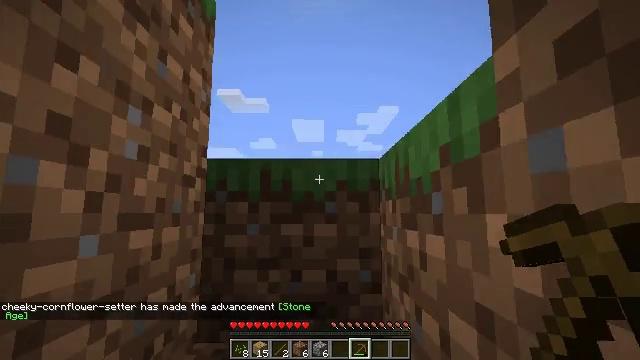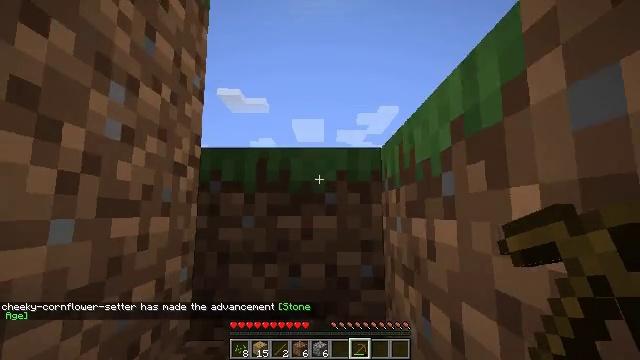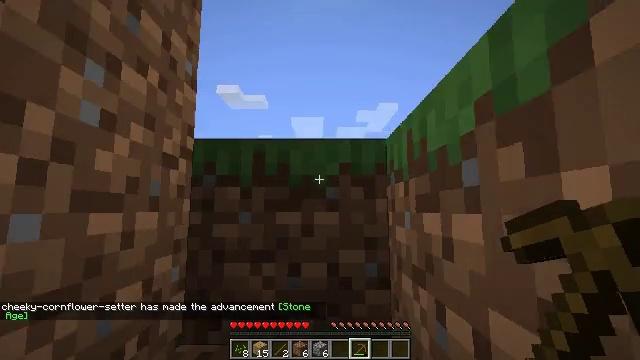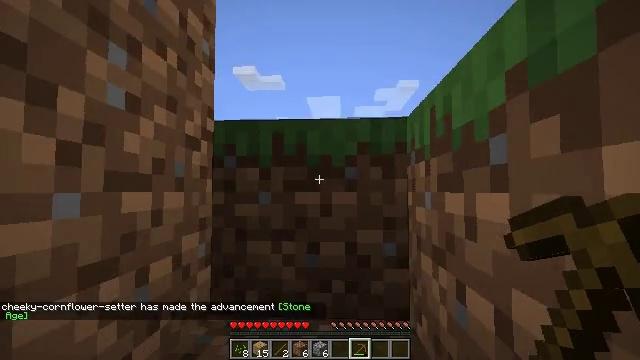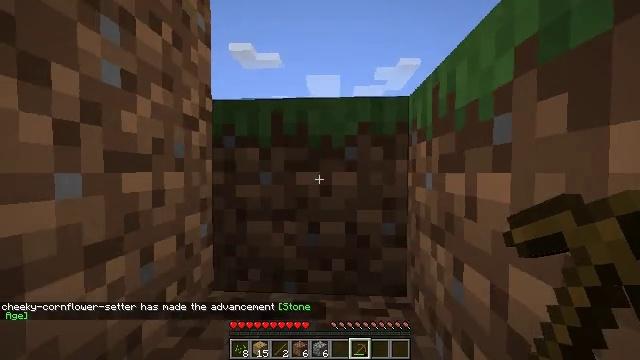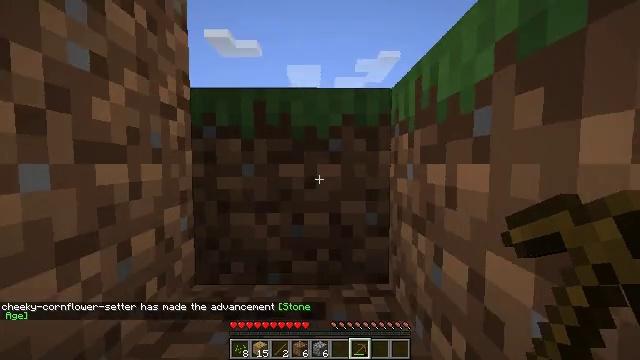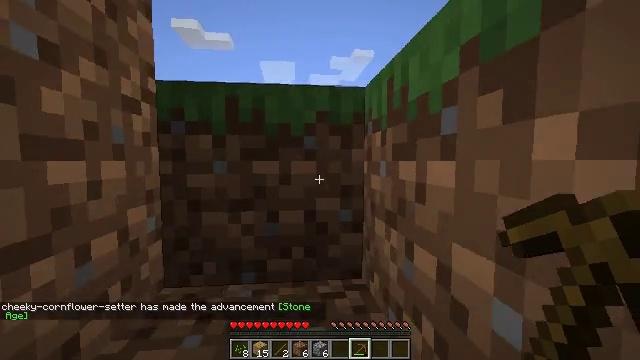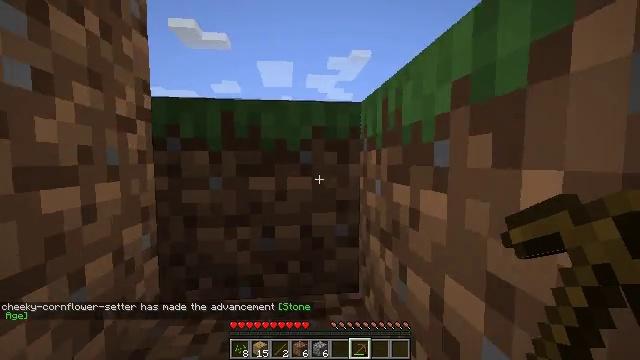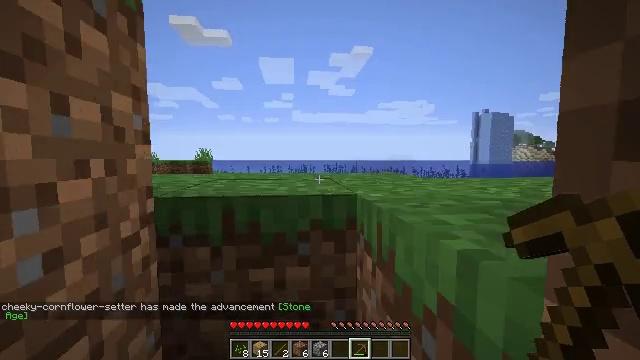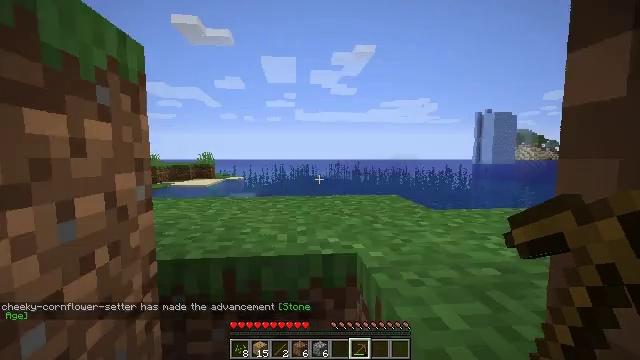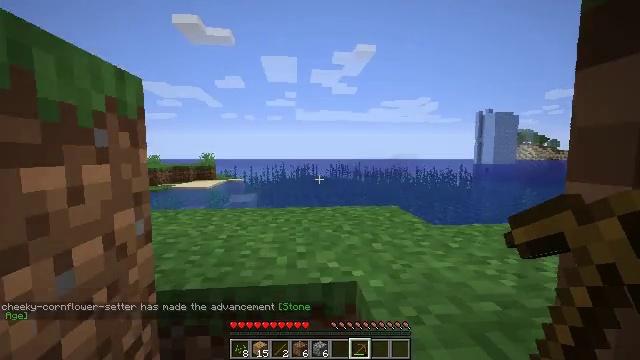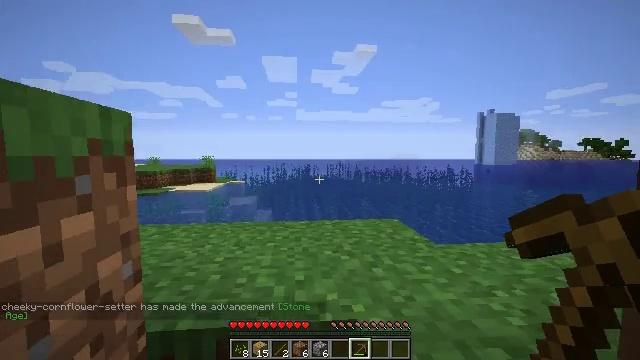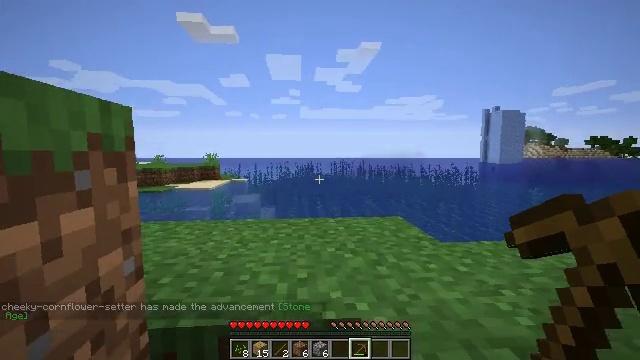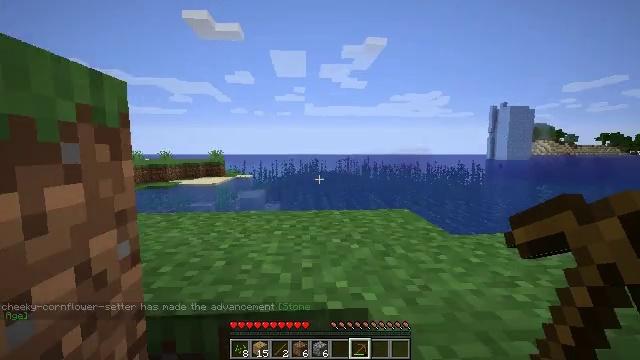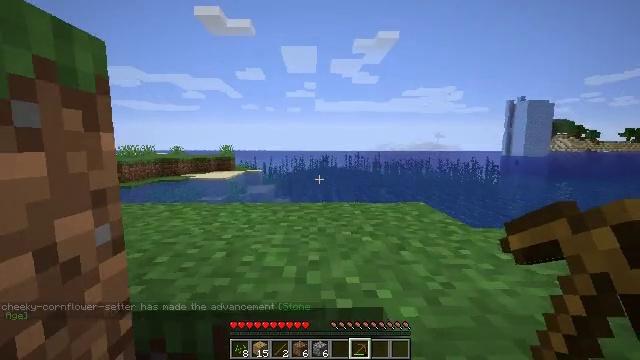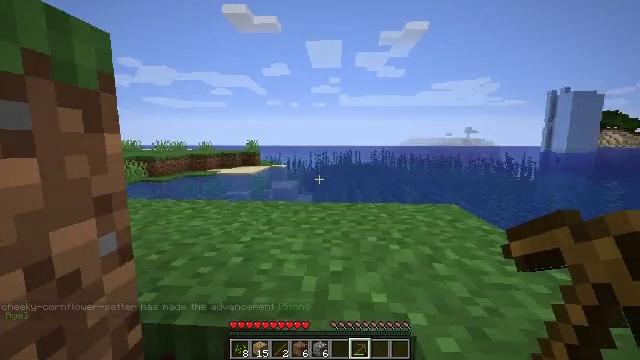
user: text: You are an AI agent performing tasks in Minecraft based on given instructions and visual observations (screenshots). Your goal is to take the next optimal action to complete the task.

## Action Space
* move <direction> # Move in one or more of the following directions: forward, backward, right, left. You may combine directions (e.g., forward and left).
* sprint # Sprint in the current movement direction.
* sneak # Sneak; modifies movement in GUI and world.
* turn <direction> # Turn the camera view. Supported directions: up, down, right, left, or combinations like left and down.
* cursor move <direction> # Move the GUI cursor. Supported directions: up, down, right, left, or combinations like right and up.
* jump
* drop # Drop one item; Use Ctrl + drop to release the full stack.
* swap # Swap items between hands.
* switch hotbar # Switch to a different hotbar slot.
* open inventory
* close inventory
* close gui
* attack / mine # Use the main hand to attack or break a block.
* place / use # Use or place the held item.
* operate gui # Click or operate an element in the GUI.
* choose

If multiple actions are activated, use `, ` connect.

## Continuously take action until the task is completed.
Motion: motion action
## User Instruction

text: Open a crafting table and craft the stone axe.
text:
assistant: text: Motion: move forward, jump
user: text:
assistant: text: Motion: move forward, jump
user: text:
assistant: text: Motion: move forward, turn left and down
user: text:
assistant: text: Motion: move forward, turn down
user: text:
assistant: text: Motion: move forward, turn right and down
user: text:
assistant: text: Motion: move forward, turn right
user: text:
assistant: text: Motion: move forward, jump
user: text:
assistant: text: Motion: move forward, jump
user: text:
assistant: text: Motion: move forward, jump
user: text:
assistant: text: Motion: move forward, jump
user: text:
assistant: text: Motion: move forward
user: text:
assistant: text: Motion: move forward
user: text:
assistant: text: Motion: move forward, turn left
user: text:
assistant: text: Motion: move forward, turn left
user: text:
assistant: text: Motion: move forward, turn left
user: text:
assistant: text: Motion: move forward, turn left, jump
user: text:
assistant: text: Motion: move forward, turn left, jump
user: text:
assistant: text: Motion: move forward, turn left, jump
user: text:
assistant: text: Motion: move forward, turn left and down, jump
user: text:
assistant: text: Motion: move forward, turn left and down
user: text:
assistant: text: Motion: move forward, turn left and down
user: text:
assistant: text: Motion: move forward, turn left
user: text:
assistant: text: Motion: move forward, turn left and up
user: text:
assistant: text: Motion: move forward, turn left and up
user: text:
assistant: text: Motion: move forward, turn left and up
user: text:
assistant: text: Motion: move forward, turn left and up
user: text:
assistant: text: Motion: move forward, turn left and up
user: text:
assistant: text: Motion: move forward, turn left
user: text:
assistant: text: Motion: move forward, turn left
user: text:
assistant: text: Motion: move forward, turn left, jump